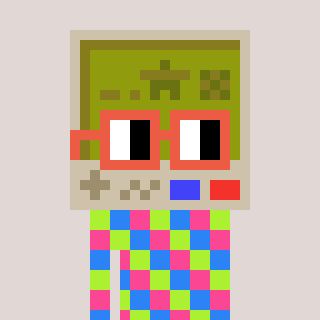
a pixel art character with square orange glasses, a gameboy-shaped head and a purple-colored body on a warm background